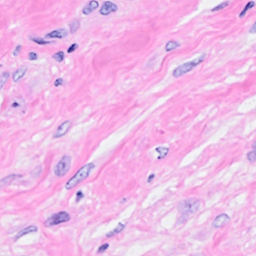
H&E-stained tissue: Breast